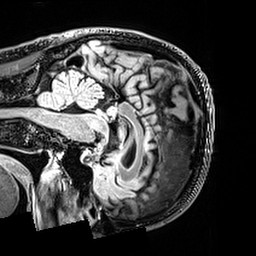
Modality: T2w
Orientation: sagittal
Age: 48
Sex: male
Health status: healthy
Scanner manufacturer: siemens
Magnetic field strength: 3 T
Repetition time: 5 s
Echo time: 0.397 s